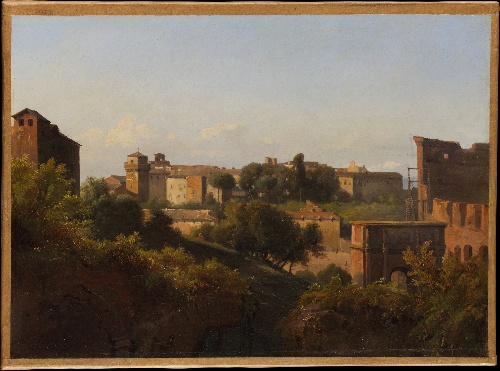
Title: View of the Colosseum and the Arch of Constantine from the Palatine
Artist: Charles Rémond
Artist bio: French, Paris 1795–1875 Paris
Date: ca. 1822–24
Object type: Painting
Classification: Paintings
Medium: Oil on paper, laid down on canvas
Dimensions: 11 1/4 x 15 1/4 in. (28.6 x 38.7 cm)
Department: European Paintings
Credit line: The Whitney Collection, Gift of Wheelock Whitney III, and Purchase, Gift of Mr. and Mrs. Charles S. McVeigh, by exchange, 2003
Accession year: 2003
Repository: Metropolitan Museum of Art, New York, NY
Tags: Cities|Ruins|Rome